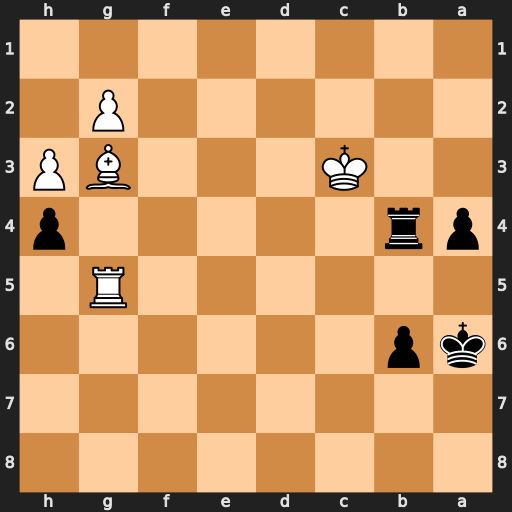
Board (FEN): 8/8/kp6/6R1/pr5p/2K3BP/6P1/8
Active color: b
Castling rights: -
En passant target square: -
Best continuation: Rb3+ Kc2 hxg3